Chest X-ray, AP view. Patient: 48 years old, sex M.
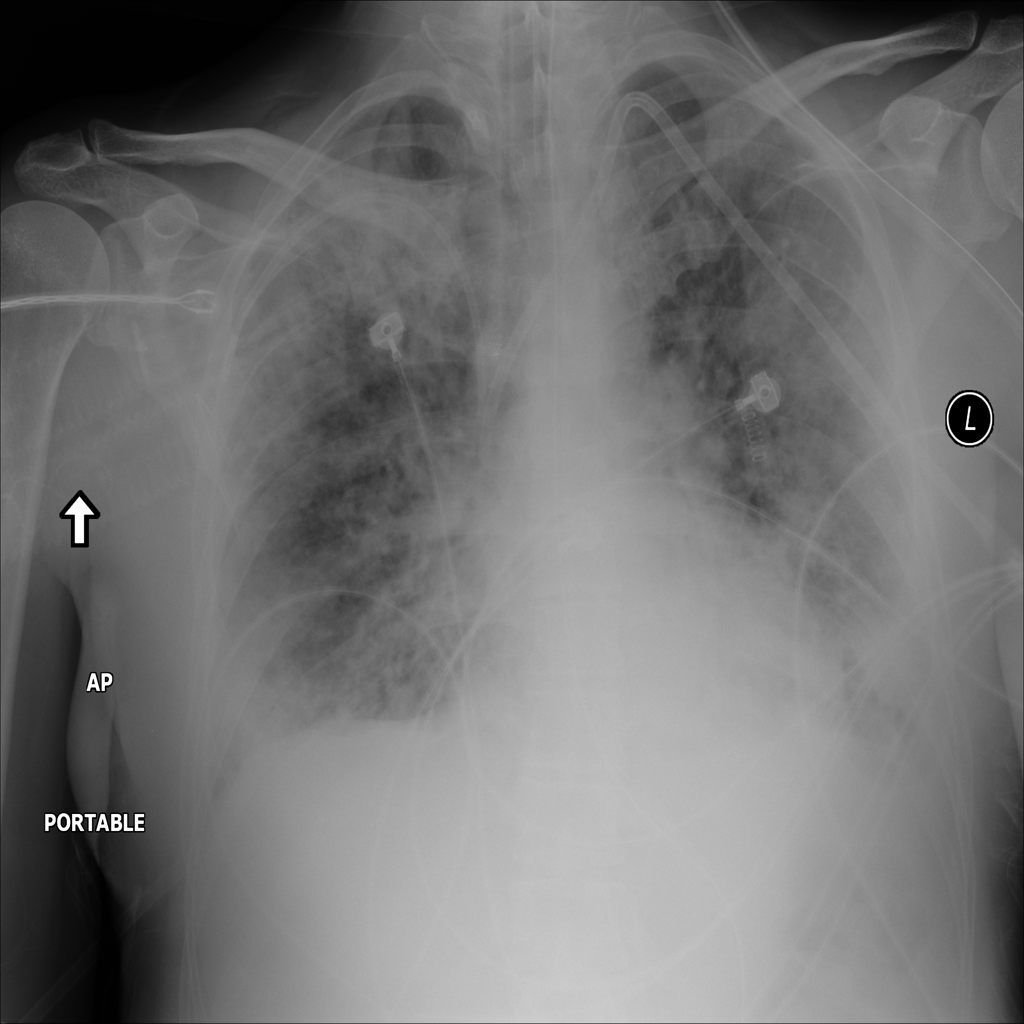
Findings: Edema